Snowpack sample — Buffalo Mountain, Silverthorne, Colorado, USA (1/25/25, 10:11 AM MST)
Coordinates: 39.6222, -106.1139
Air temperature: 22 °F
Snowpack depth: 110 cm
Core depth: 40 cm
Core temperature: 46.4 °F
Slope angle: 12°, slope face: 102°
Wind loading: high
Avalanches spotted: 0
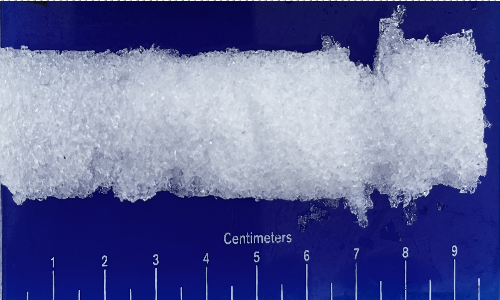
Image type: core
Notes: No avalanches nearby, collected on the outskirts of a fire break 15 meters from the treeline, on way to Buffalo and Red Mountain